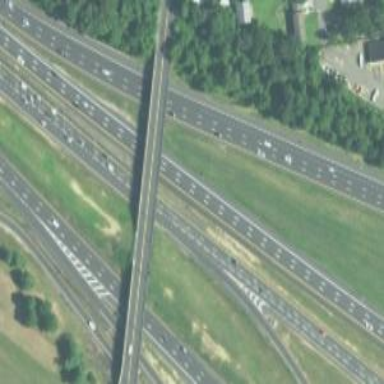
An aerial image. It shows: Motorway junction.